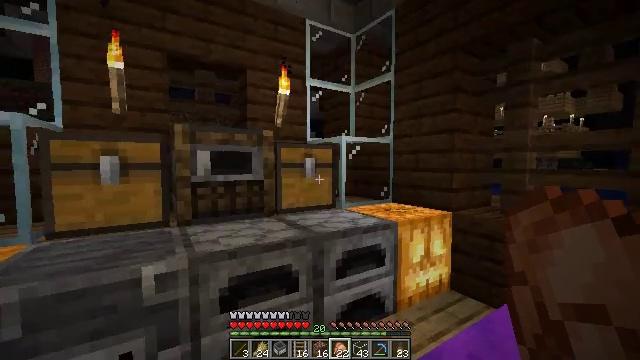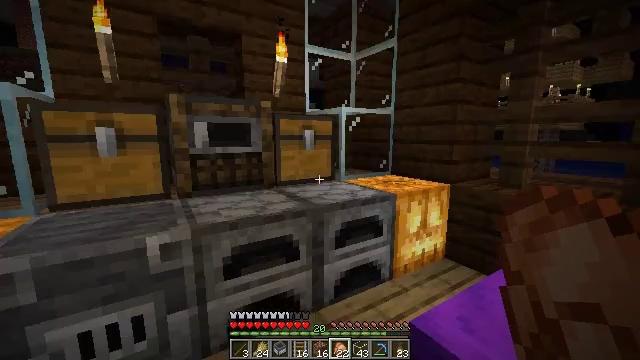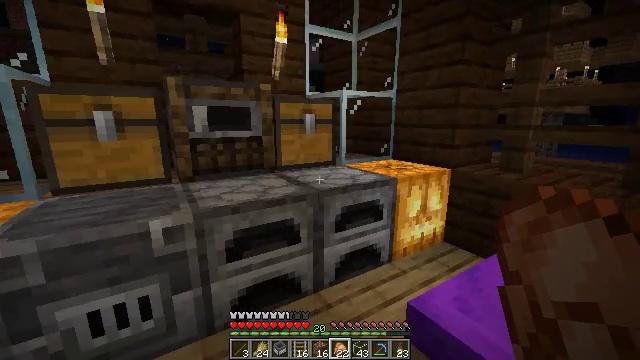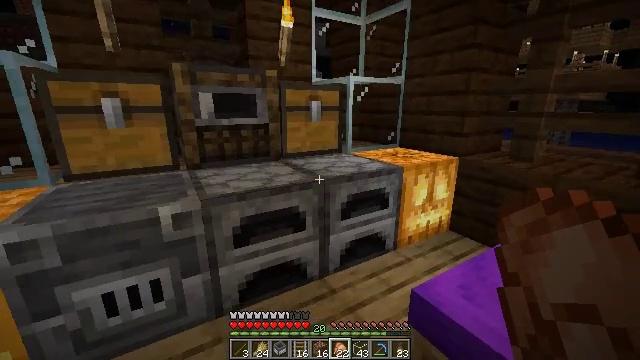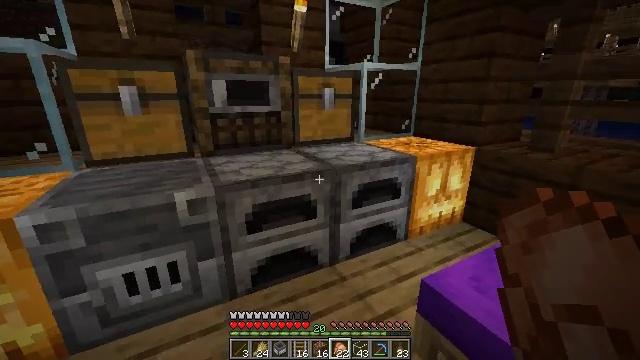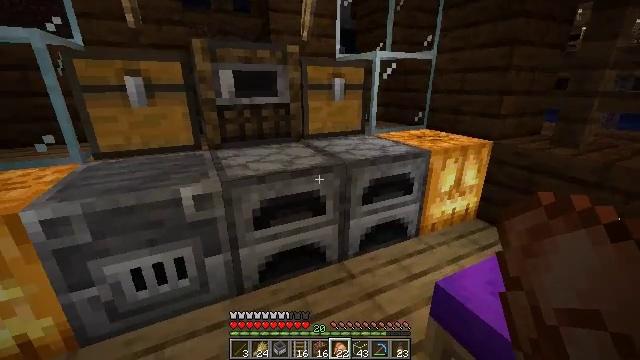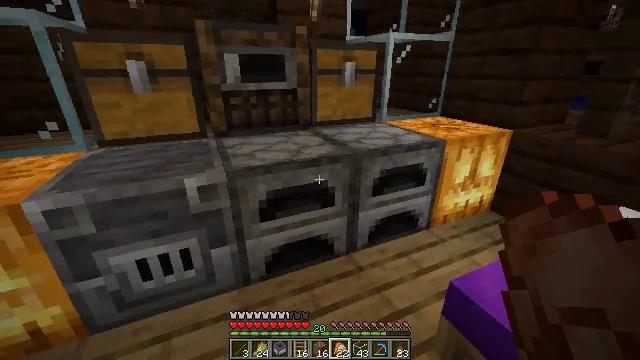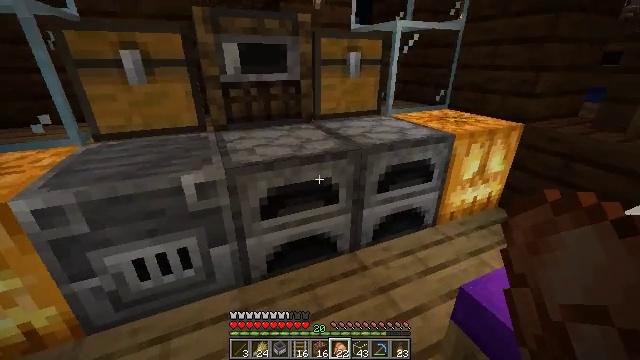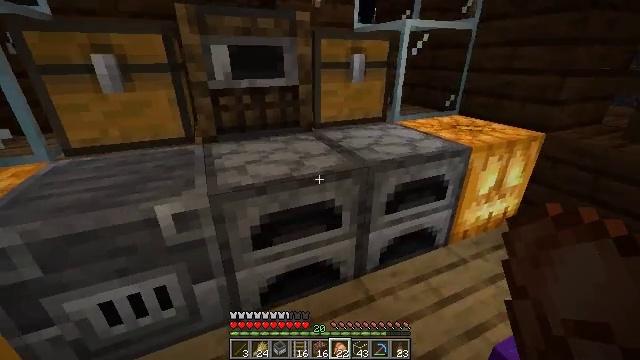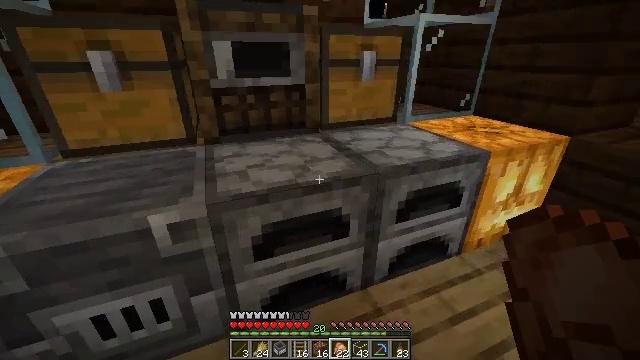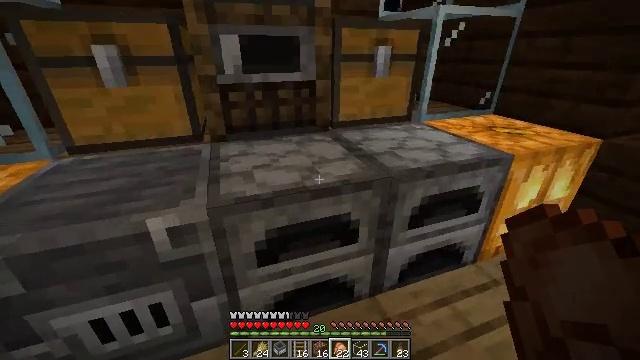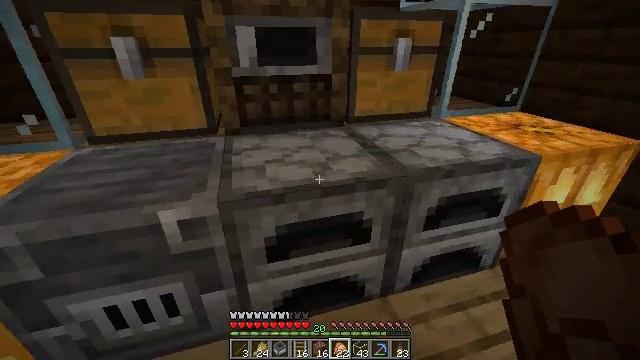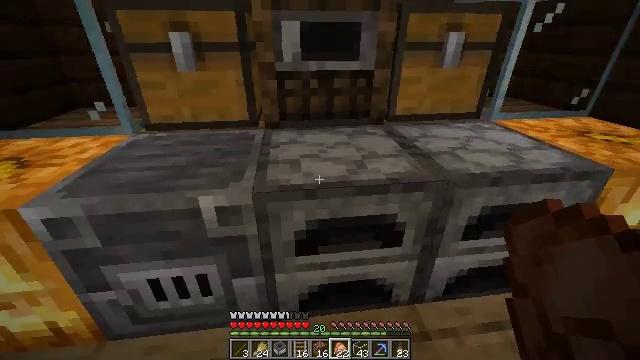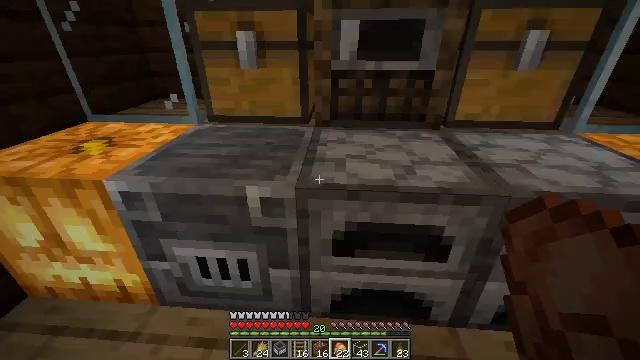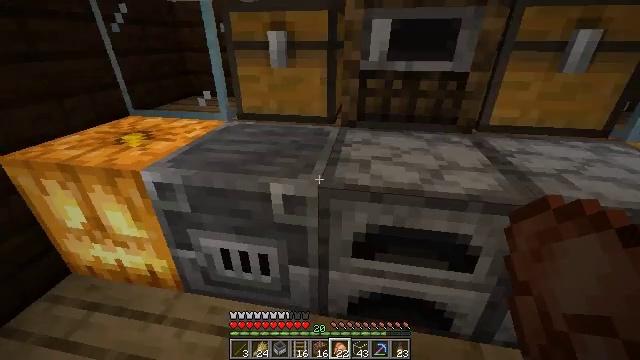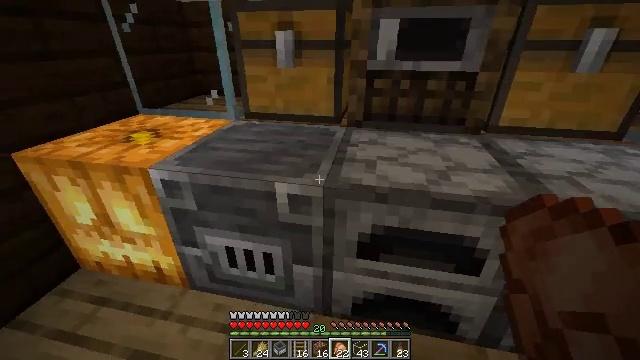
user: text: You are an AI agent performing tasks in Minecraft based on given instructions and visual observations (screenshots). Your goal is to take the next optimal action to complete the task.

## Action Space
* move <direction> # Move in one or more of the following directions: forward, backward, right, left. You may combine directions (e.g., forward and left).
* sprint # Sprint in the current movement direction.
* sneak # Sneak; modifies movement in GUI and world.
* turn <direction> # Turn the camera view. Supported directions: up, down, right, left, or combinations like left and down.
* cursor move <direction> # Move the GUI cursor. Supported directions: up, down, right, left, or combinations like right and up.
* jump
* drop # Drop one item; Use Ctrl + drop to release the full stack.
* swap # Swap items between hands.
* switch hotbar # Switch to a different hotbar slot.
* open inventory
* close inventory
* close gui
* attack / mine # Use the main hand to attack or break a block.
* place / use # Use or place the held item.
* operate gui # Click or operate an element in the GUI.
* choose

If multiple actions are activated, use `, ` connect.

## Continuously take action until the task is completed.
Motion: motion action
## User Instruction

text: Construct an observer at the crafting table.
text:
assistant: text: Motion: turn down
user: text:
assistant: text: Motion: turn down
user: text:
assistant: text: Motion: turn left and down
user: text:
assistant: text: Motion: turn left and down
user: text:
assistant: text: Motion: move forward, turn left and down
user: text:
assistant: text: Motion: move forward, turn left and down
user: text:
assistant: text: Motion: move forward, turn down
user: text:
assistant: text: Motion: move forward
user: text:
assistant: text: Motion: turn left
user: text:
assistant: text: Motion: turn left
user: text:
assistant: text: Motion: turn left and down
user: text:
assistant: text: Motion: turn left
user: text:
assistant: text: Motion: turn left
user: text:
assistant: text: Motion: turn left
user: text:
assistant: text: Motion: turn left
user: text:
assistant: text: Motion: no_op
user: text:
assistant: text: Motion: turn right
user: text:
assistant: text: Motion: turn right and up
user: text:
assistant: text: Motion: turn right and up
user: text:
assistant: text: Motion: turn right and down
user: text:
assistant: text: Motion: turn right and down
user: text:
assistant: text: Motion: turn right and down
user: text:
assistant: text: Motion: turn right
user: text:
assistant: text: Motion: no_op
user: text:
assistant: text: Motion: no_op
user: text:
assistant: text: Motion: no_op
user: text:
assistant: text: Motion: no_op
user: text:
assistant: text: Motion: no_op
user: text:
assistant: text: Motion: use / place
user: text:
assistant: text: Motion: use / place